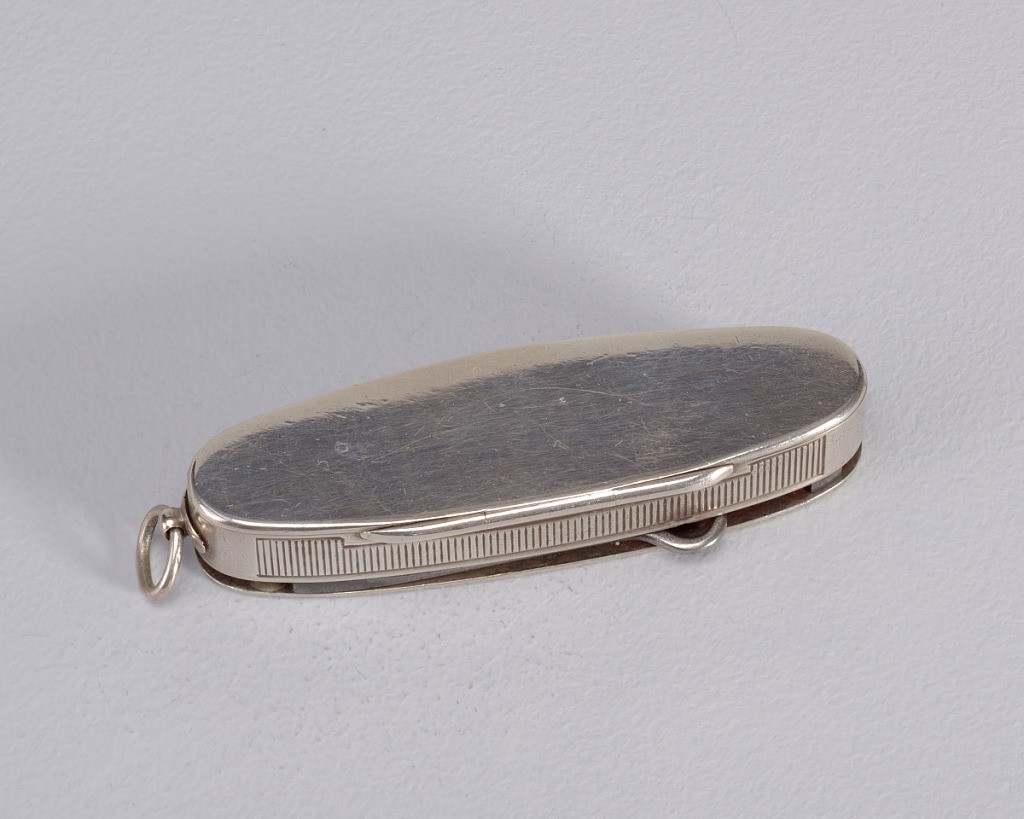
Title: with Pocket Knife
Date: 1881–82
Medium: Silver, gilding, metal
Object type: Matchsafe
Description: Elongated oval shape, flat, undecorated front and reverse surfaces, featuring small knife and button hook that swing out from left and right concealed slots on underside. Link attached to end. Lid (box cover on front) hinged on long, button hook side. Striker also on long side beneath hinge.